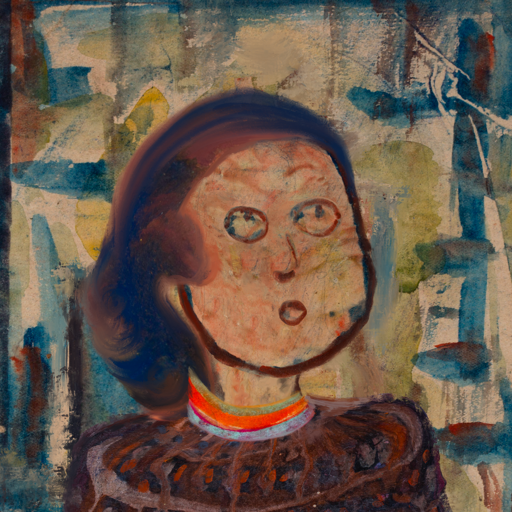
Background: Orphan, Head And Neck Side: Orphan, Face Side: Orphan, Bust: Hypocrite, Hair Side: Mother_And_Son_Son, Head Accessory: Blank, Second Necklace: Blank, Necklace: Sisters, Baby: Blank